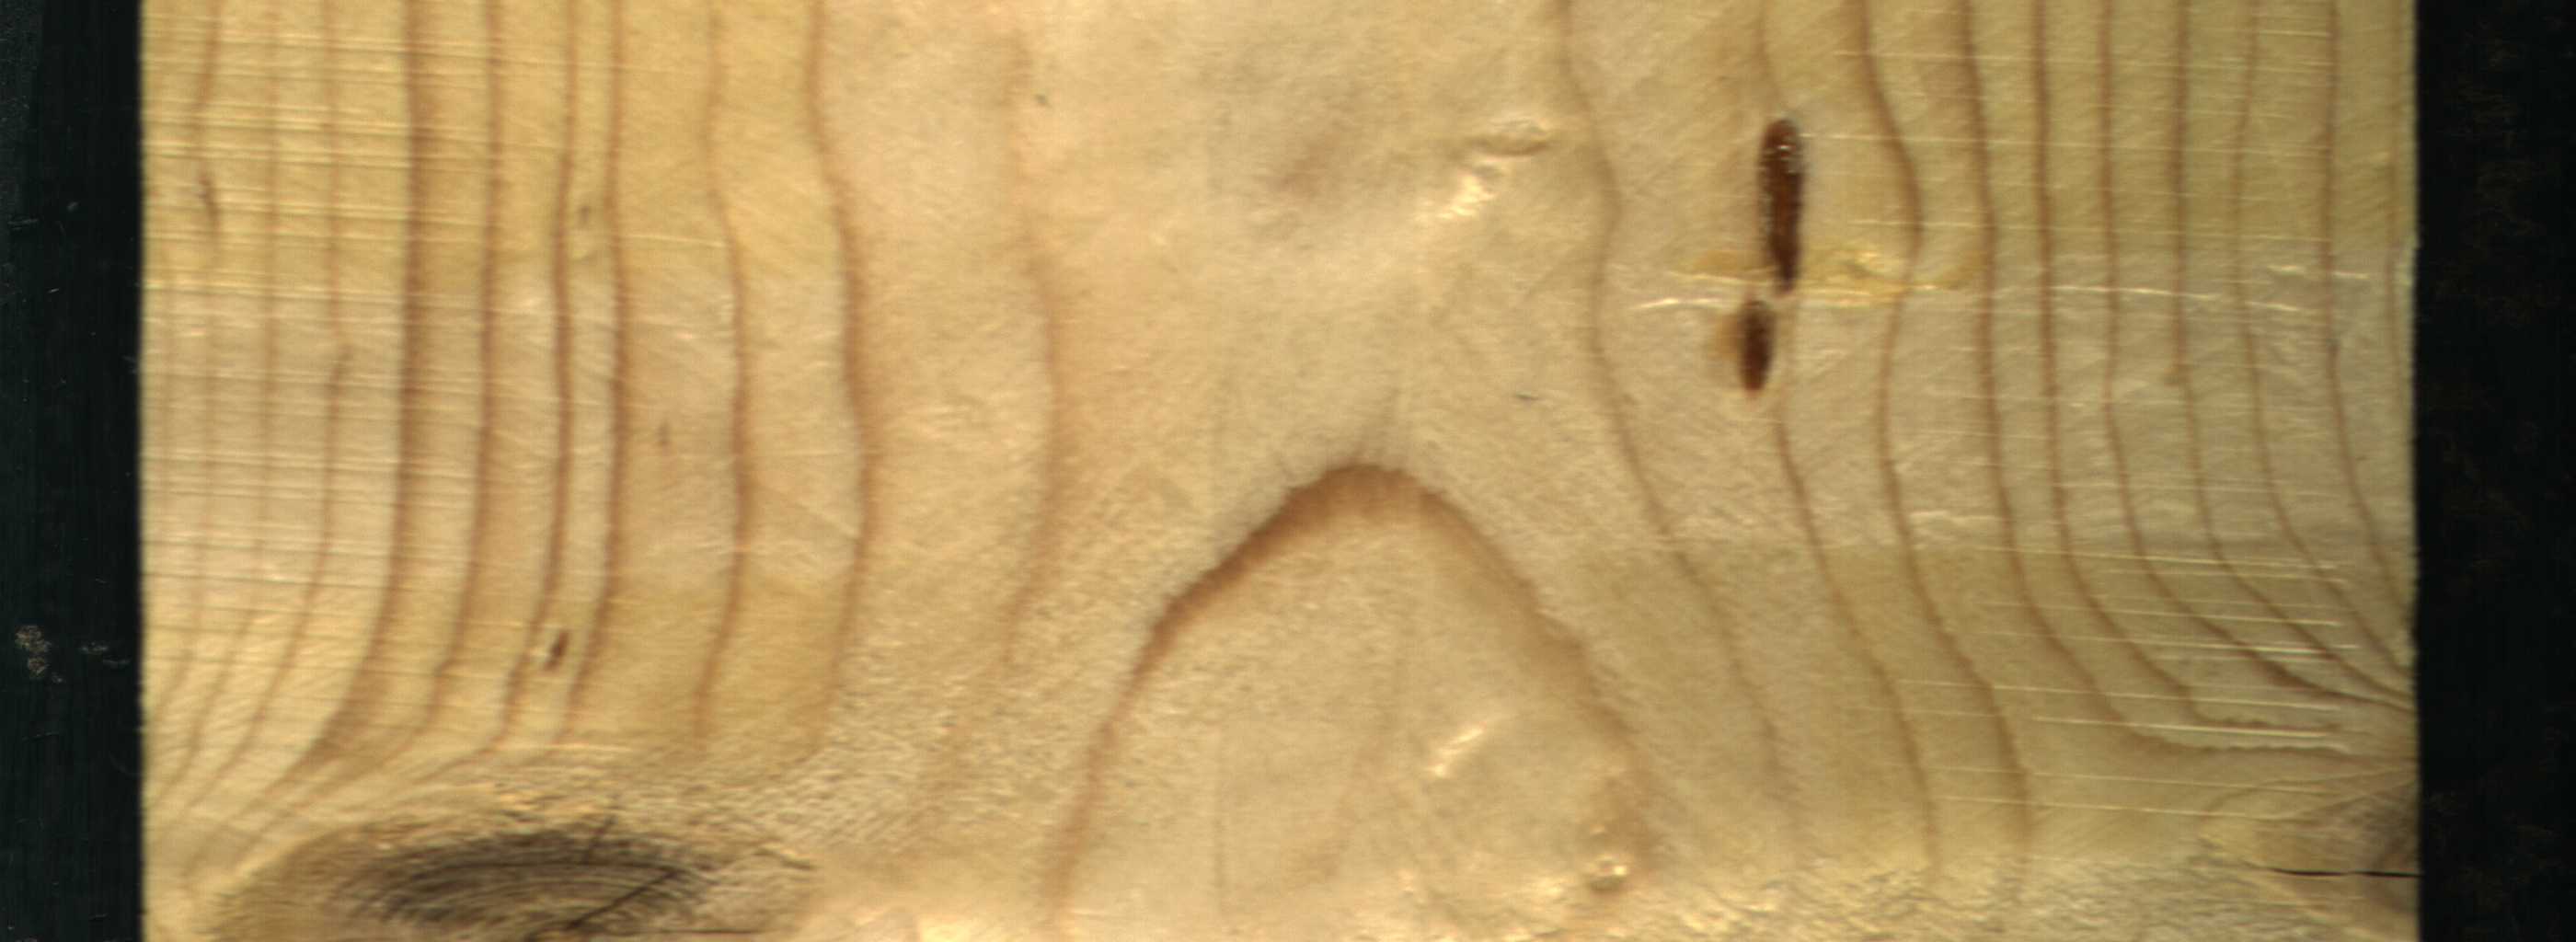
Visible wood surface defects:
resin
knot_with_crack
knot_with_crack